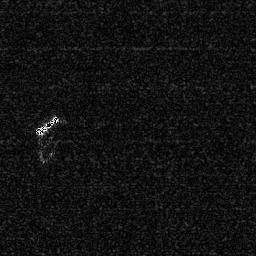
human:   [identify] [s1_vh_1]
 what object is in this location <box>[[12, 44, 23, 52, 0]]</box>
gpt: <ref>1 medium ship at the left</ref>